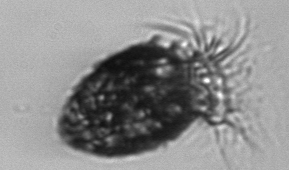
Label: Stenosemella_pacifica